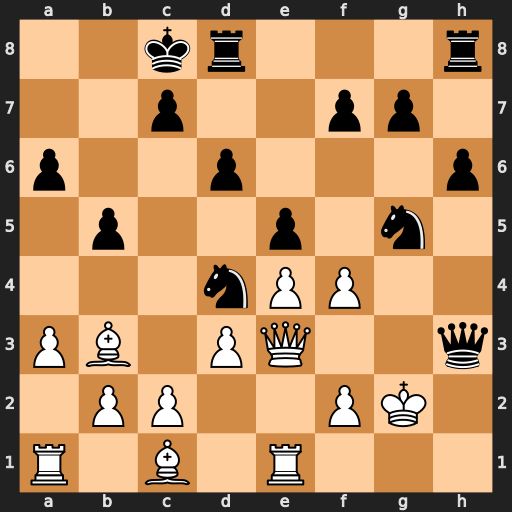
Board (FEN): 2kr3r/2p2pp1/p2p3p/1p2p1n1/3nPP2/PB1PQ2q/1PP2PK1/R1B1R3
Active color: w
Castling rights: -
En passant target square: -
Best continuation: Qxh3+ Nxh3 Kxh3